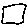
Label: square